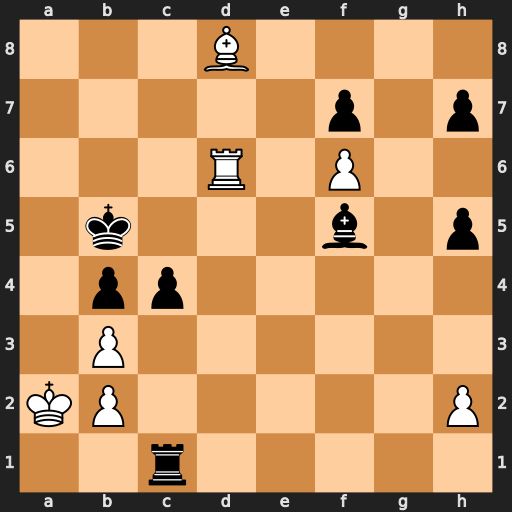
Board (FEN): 3B4/5p1p/3R1P2/1k3b1p/1pp5/1P6/KP5P/2r5
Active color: w
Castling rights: -
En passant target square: -
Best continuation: Rd5+ Kc6 Rxf5